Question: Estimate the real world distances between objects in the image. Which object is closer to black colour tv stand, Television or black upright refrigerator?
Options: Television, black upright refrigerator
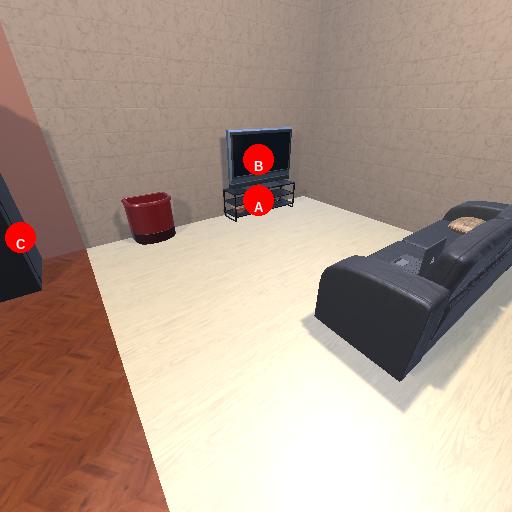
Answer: Television